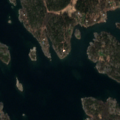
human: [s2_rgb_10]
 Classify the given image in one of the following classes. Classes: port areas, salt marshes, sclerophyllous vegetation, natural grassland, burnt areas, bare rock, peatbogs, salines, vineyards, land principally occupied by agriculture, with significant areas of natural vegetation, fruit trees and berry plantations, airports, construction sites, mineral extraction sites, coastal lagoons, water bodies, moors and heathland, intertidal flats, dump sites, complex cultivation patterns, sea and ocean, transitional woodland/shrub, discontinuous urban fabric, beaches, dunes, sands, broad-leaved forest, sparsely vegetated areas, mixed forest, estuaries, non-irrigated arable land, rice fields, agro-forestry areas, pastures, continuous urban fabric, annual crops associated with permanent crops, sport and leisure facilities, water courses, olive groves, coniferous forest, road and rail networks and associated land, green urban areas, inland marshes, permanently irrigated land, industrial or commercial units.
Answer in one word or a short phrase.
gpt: mixed forest, sea and ocean